Question: What is the measurement shown in the image?
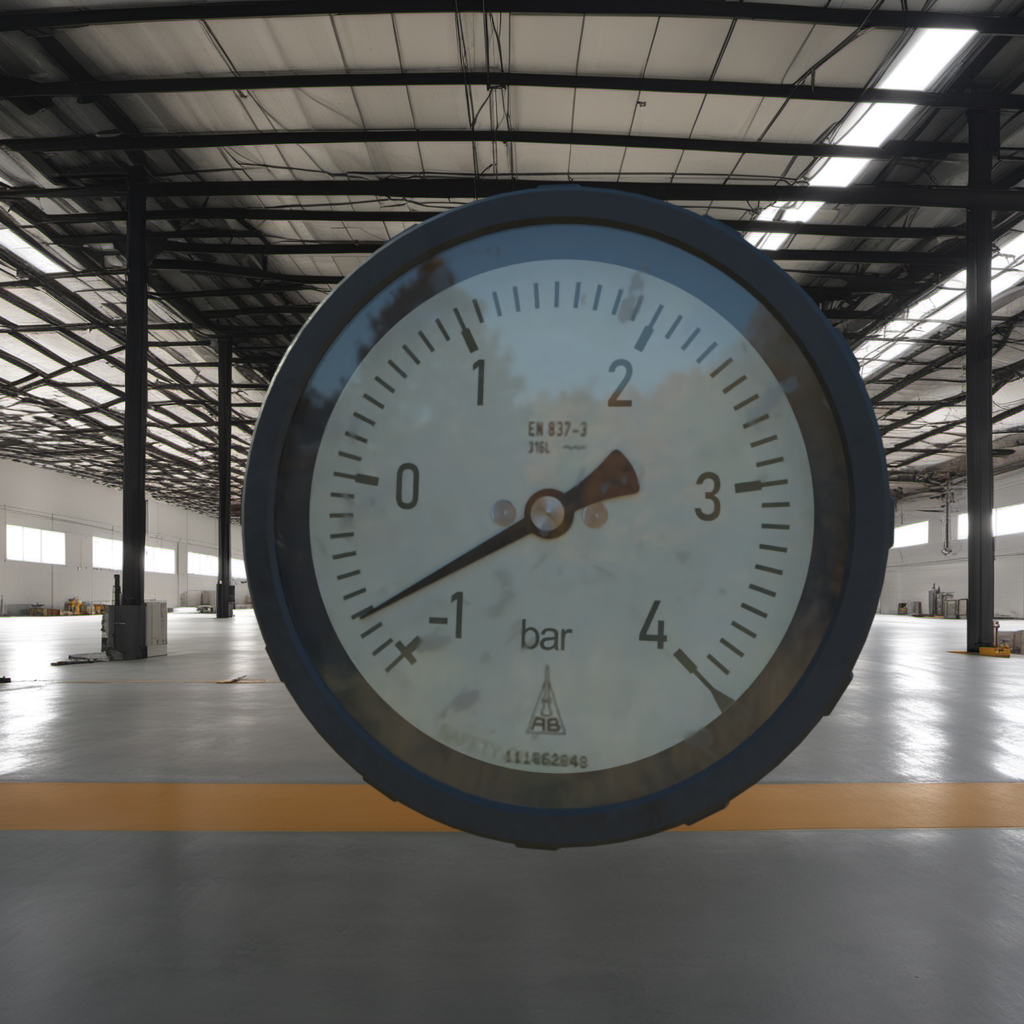
Answer: The result is -0.78
Question: What is the reading range of the measurement in the image?
Answer: The range is from -1 to 4
Question: What is the minimum and maximum value of the measurement shown in the image?
Answer: The minimum value is -1 and the maximum value is 4